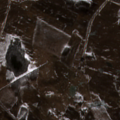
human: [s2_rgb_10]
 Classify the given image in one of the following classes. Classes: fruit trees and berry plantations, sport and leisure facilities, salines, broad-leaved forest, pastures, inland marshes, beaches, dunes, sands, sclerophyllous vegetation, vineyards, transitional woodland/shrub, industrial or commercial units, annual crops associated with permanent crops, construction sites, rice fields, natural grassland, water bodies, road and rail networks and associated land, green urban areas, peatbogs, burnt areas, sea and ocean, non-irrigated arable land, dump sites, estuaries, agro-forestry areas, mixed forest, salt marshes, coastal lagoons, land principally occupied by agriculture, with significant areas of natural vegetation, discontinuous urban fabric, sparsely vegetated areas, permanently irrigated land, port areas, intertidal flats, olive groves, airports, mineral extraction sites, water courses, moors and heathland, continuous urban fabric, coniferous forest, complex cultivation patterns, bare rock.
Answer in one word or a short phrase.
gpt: non-irrigated arable land, complex cultivation patterns, transitional woodland/shrub